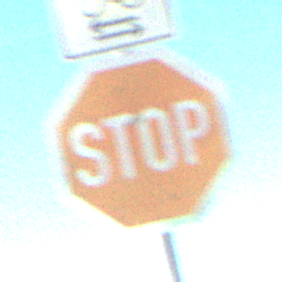
Verkehrszeichen: Stop
Zusatzzeichen oben: RichtungsangabeDurchPfeile9
Umgebung: Outdoor, Special
Tageszeit: Midday
Wetter: PartlyCloudy
Licht: Natural
Jahreszeit: NotSpecified
Kontrast: HighContrast